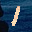
Label: 1